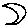
Label: moon